Question: For this question to make sense, I need to describe my intent for the database. It will be used to store user data based on a grid of latitude and longitude sectors created by finding the floor value of the exact coordinates of the user when they sign up or log in. The reduced coordinate values are then concatenated, saved in shared preferences on the user's phone, and then set as the primary nodes in the database. This allows searching through the database to be restricted to just the sector the user is currently in which is required by a feature of the app. See the example the nodal layout of the database below:

This system works great, except for that when the user logs in on a new device (or if the shared preferences are lost) from outside the original sector, or from the previous sector, there is no way to know the previous or original sector value.
The answer I came up with is to search every single sector node in the database for the unique easily acquired by the following code:
'''
FirebaseAuth mAuth = FirebaseAuth.getInstance()
String currentUser = mAuth.getCurrentUser().getUid();
'''
However, (of which there may be thousands because there are thousands of potential sectors) . Note that every primary node has a different name, but they all contain the child "users" which can then hold any number of child "uids."
Once the current uid is found in the previous sector-node, my intent is to transfer all of the children of the current uid in the previous sector to the new one. I want to avoid iterating locally through the entire database for the uid as well.
'''
private DatabaseReference userRef = FirebaseDatabase.getInstance().getReference();
mLogin.setOnClickListener(new View.OnClickListener() {
@Override
public void onClick(View v) {
final String email = mEmail.getText().toString();
final String password = mPassword.getText().toString();
final String currentUserId = mAuth.getUid();
mAuth.signInWithEmailAndPassword(email, password).addOnCompleteListener(LoginActivity.this, new OnCompleteListener<AuthResult>() {
@Override
public void onComplete(@NonNull Task<AuthResult> task) {
if (!task.isSuccessful()) {
Toast.makeText(LoginActivity.this, "sign in error", Toast.LENGTH_SHORT);
} else {
if (task.isSuccessful()){
userRef.addValueEventListener(new ValueEventListener() {
@Override
public void onDataChange(@NonNull DataSnapshot dataSnapshot) {
}
@Override
public void onCancelled(@NonNull DatabaseError databaseError) {
}
})
}
}
}
});
}
});
'''
All this needs to occur after the success of a sign-in event as shown above. I have a feeling I need to use a dataSnapshot for this but I am unsure. I also read another post and considered the following to be the start of something that might work, but I don't know:
'''
Query searchQuery = userRef.child("Users").equalTo(currentUserId);
'''
The flow of the query should be this: -> Navigate to Users --> iterate through for currentUid --> If currentUid is not found ... and so on and so forth until the currentUid is found.
If anyone has the answer or any suggestions, guidance, or hints, I would be very grateful. Thank you.
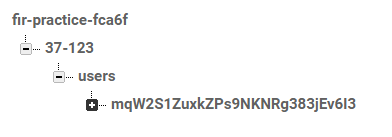
Answer: A Firebase Database query can only contain one unknown level in the path. Your current structure doesn't allow you to search all sectors for a specific user. You can search across all users in a single section, but not across sectors.
So while your current code makes it easy to find all users in a specific sector, or even range of sectors, it doesn't make it easy to find the sector for a specific user. To allow the latter use-case you'll need to add an additional data structure for that purpose. Typically something like:
'''
"user-locations": {
"$uid": "
"sector": "37-123",
"location": "..."
}
}
'''
So this means that when a user moves, you'll need to update their location in two places.
This sort of data duplication is common in NoSQL databases, where you need to update your data model to allow the use-cases. It is also quite common to have more complex write operations, in order to make read operations simpler and more scalable.
For more on this, see my answers to:
- <URL>
And:
- <URL>